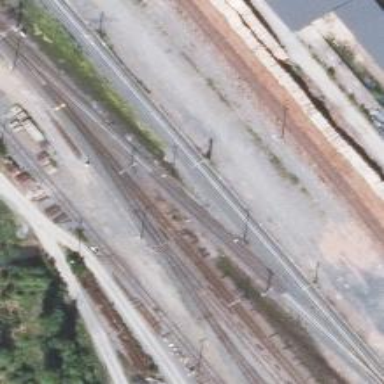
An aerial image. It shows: Wedge is used for the railway derail.